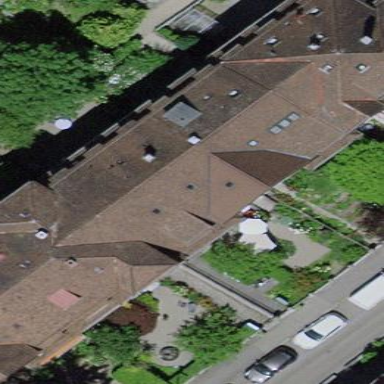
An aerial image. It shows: Building with roof made of roof tiles.